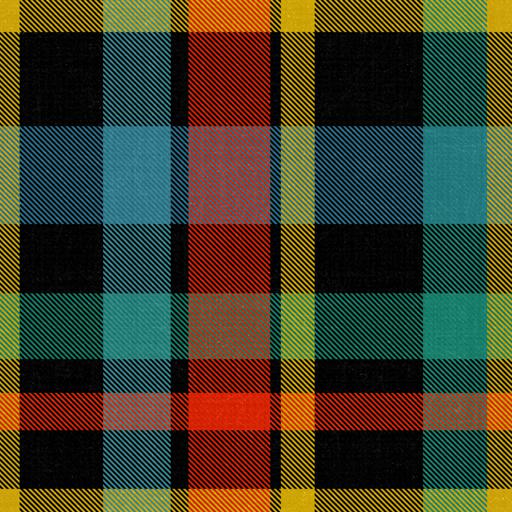
Tags: fabric pattern tartan